Question: I am looking to create a tunnel-like div which has inverted circle borders

As you can see it has an 'expanding tunnel effect' from left to right. Ideally the checkered background is transparent but if that is impossible I can maybe make it work with a solid background color.
Can anyone help me out creating this css3 shape? Hopefully with a jsfiddle that I can play with?
Thank you!
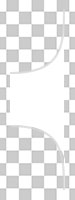
Answer: This can be created using a ':before' and ':after' pseudo element:

- 'box-shadow'- The curve is created with the 'border-radius' like so: (the red area is transparent)
## Complete Example
'''
div {
height: 300px;
width: 200px;
position: relative;
overflow: hidden;
}
div:before {
top: -60px;
border-bottom: solid #EEE;
border-right: solid #EEE;
border-radius: 0 0 60% 0;
box-shadow: 50px 10px 0 60px #F90;
}
div:after {
bottom: -60px;
box-shadow: 50px 10px 0 60px #F90;
border-radius: 0 60% 0 0;
border-top: solid #EEE;
border-right: solid #EEE;
}
div:before,
div:after {
content: '';
position: absolute;
width: 100%;
height: 160px;
right: 0;
border-width: 3px;
}
'''
'''
<div></div>
'''